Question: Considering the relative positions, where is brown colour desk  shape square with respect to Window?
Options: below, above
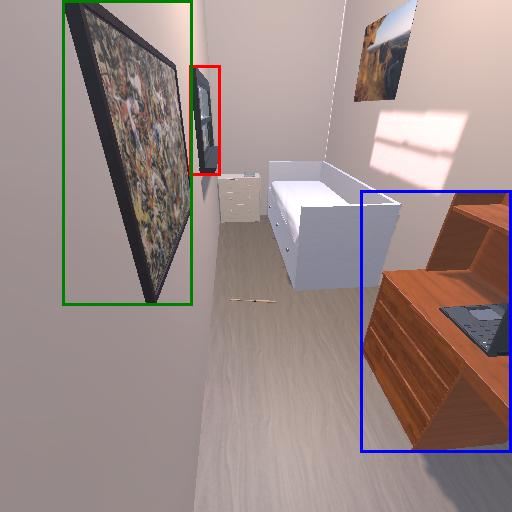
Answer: below